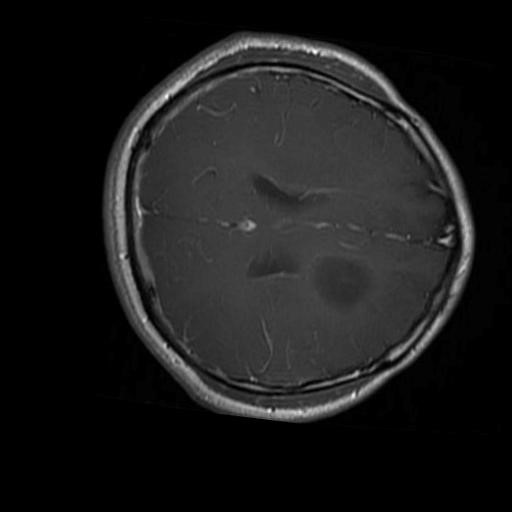
Label: brain_glioma